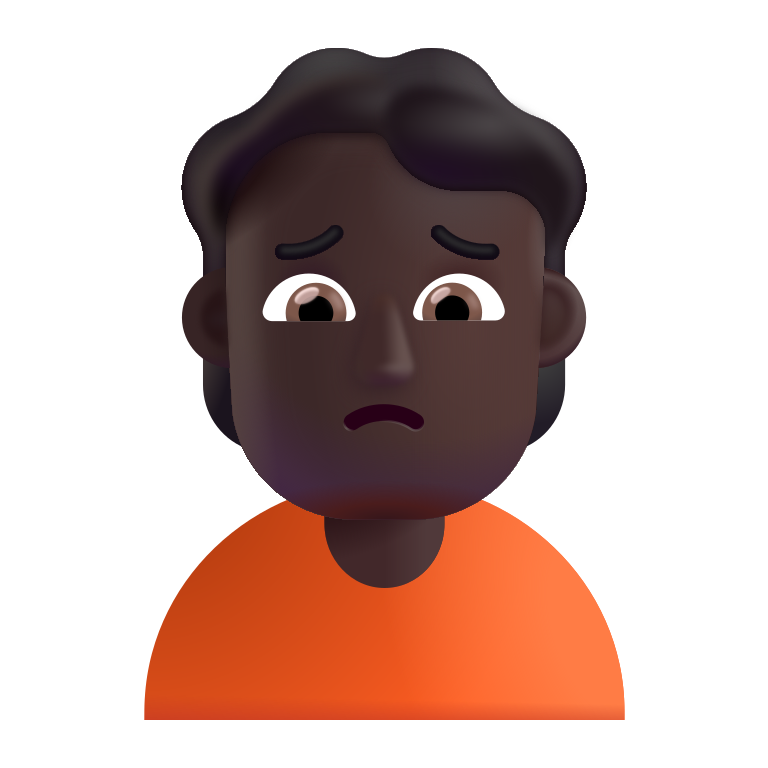
person frowning color dark